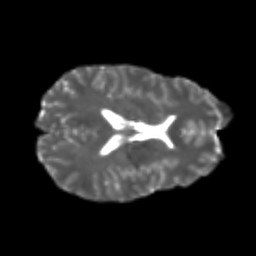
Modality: T2w
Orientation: axial
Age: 26
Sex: male
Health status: healthy
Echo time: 0.074 s